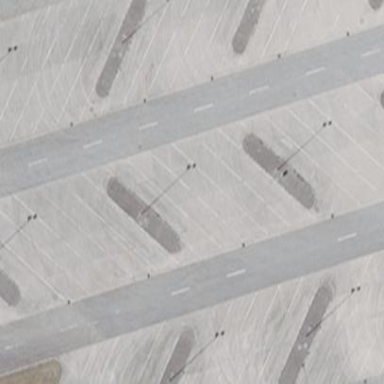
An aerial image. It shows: Parking area with surface.